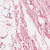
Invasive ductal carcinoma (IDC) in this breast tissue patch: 0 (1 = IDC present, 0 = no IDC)